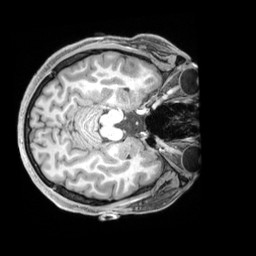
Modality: T1w
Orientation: axial
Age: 21
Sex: male
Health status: ill
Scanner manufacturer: siemens
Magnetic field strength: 3 T
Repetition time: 2.2 s
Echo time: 0.00218 s